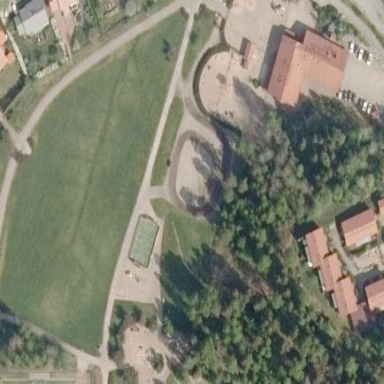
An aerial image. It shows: Kindergarten.